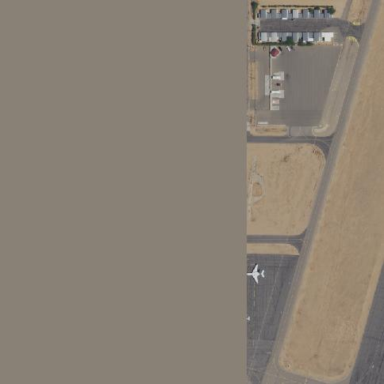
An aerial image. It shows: Apron at the airport.